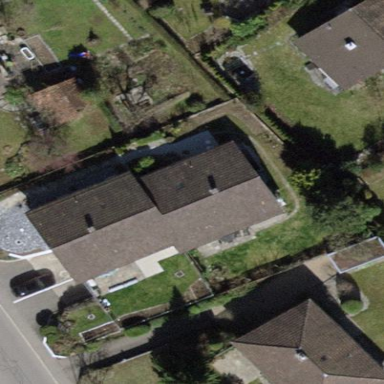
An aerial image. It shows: House with pitched roof.